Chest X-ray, AP view. Patient: 40 years old, sex F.
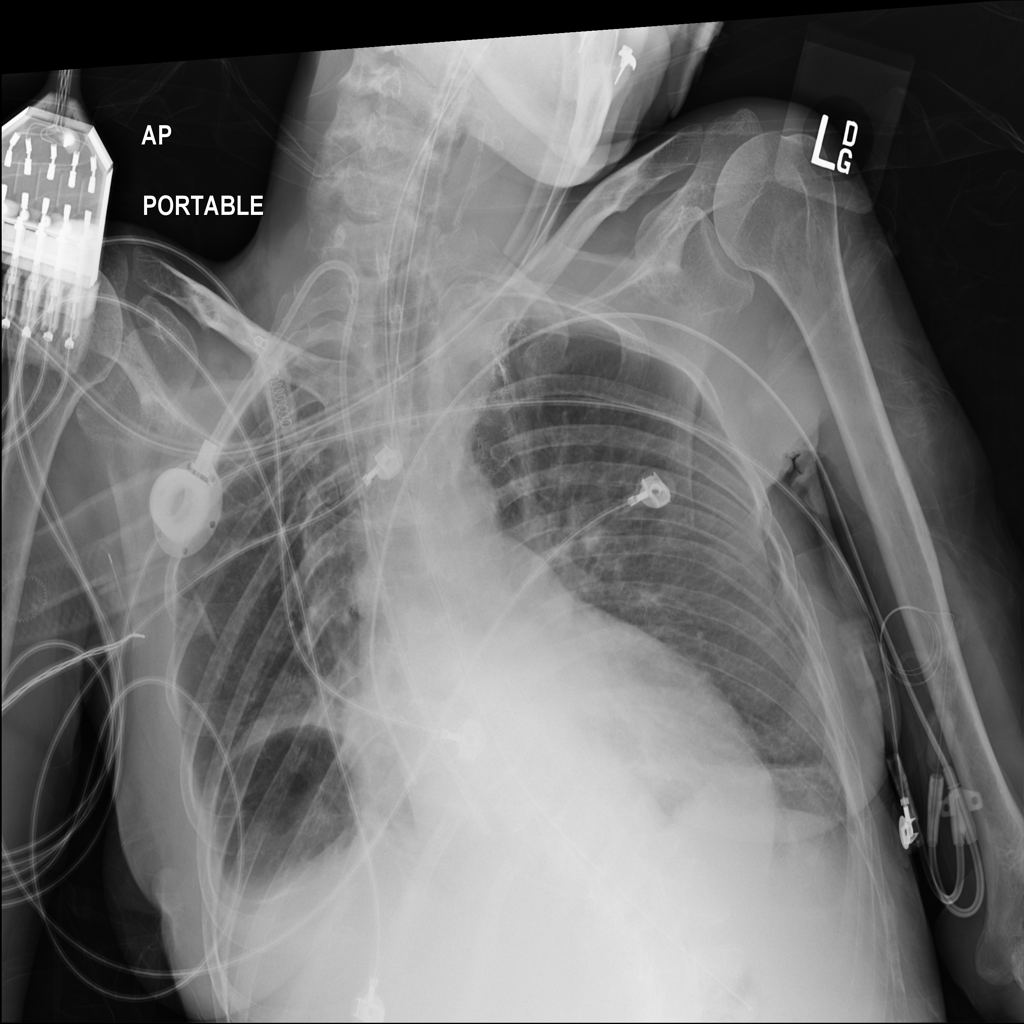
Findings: No Finding